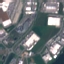
Land use / land cover: Industrial